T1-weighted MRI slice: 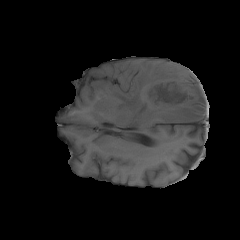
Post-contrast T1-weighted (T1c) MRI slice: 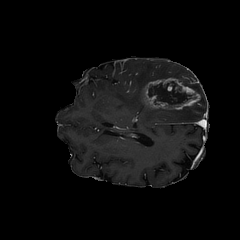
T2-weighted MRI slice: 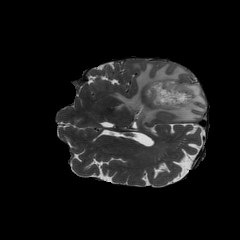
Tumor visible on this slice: yes